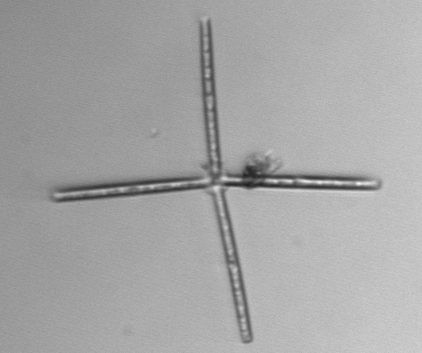
Label: Thalassionema